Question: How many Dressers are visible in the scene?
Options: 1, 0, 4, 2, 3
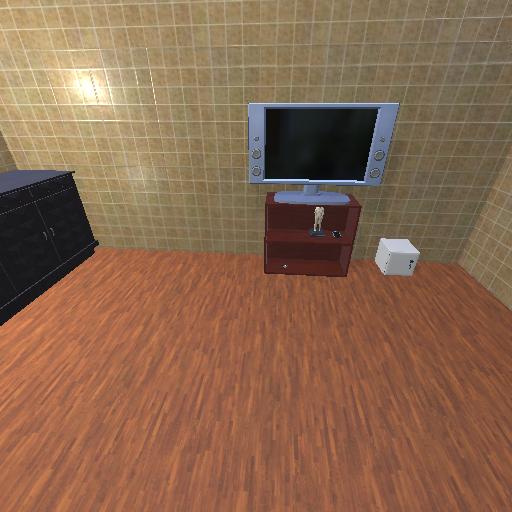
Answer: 1